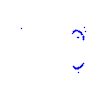
Particle: kaon